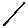
Label: line